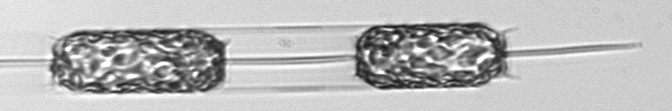
Label: Ditylum_brightwellii